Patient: sex M, age 52
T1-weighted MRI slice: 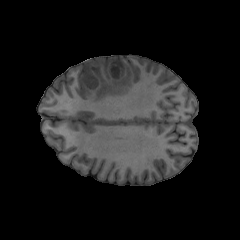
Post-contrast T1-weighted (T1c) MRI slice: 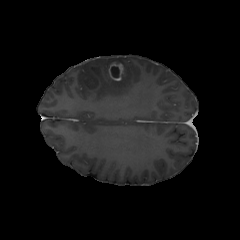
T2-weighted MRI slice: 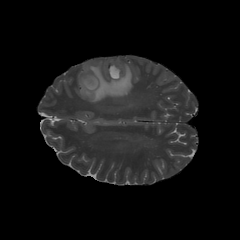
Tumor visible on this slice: yes
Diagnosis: Glioblastoma, IDH-wildtype
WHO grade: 4